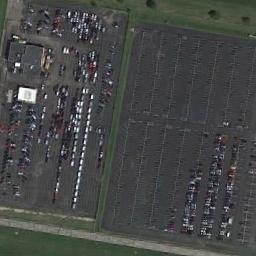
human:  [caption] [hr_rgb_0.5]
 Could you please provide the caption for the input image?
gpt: The parking lot is full of cars next to the grass .

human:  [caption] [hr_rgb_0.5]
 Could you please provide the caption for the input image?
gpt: Many cars are in the parking lot .

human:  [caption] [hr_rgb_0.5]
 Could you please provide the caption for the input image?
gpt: There are a dozen cars in the parking lot .

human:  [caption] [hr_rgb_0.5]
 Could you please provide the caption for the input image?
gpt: The two parking lots has lots of neatly arranged cars but one of parking lots has lots of empty parking spaces .

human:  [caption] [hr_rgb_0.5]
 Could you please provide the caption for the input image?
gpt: There are many cars and many empty space on the parking lot .